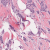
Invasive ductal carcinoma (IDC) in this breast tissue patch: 1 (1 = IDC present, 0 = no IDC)